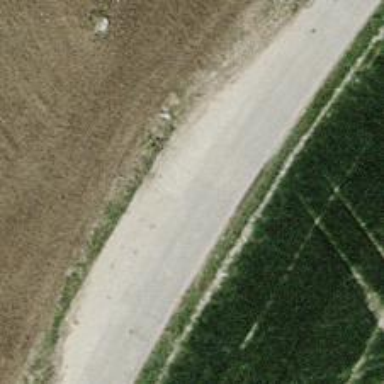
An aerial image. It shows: Passing place on the road.